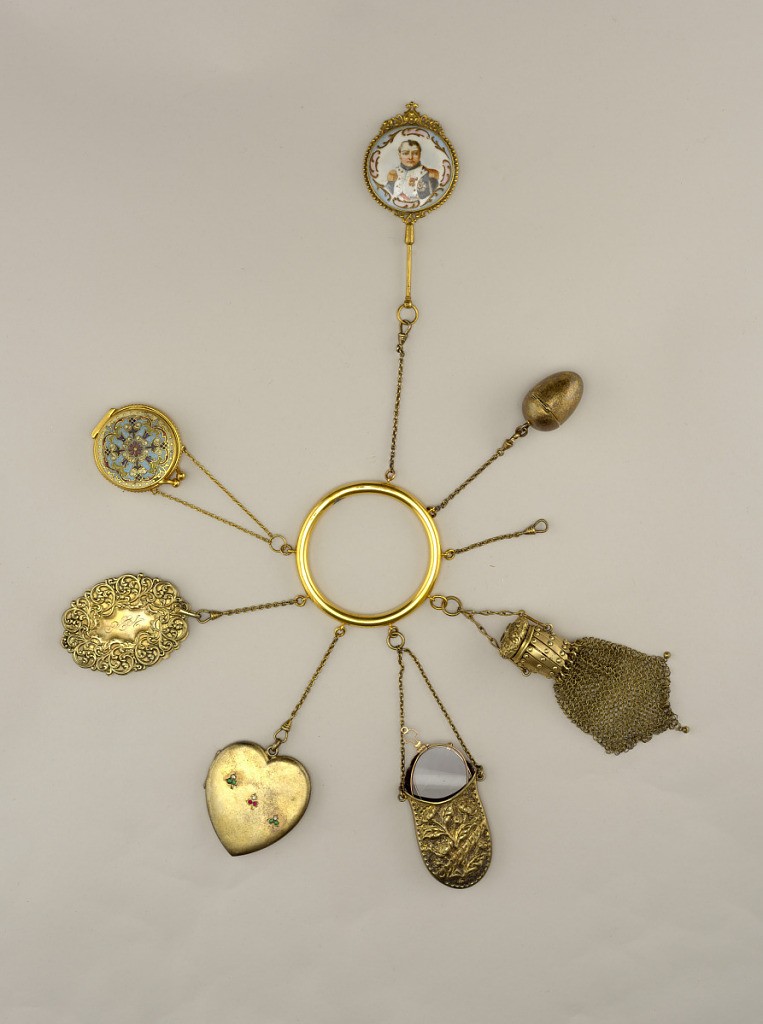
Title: Chatelaine
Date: ca. 1860
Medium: Silver, gold wash, ivory, enamel, glass
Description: Seven components of various materials attached to simple, gold-washed hoop bracelet: a: Ring; b: Mirror; c: Egg;  d: Mesh bag; e: Eyeglass case; f: Eye glass; g: Heart shaped Locket; h: Memo pad; i: Compact; j: Pin cushion; k: string.